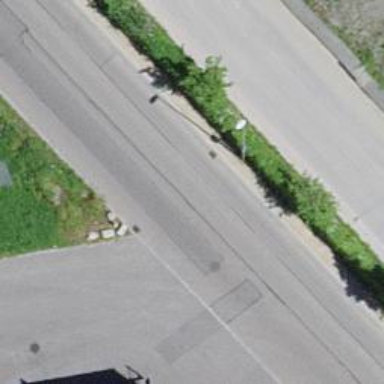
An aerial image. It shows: Unclassified road with asphalt surface.